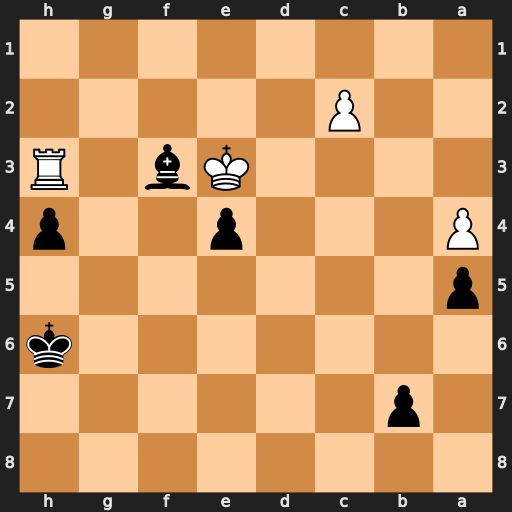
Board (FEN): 8/1p6/7k/p7/P3p2p/4Kb1R/2P5/8
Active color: b
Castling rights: -
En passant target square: -
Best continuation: Kg5 Rh2 Kg4 c4 h3